Field crop: tomato
Growth stage: 1
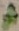
Species: solanum